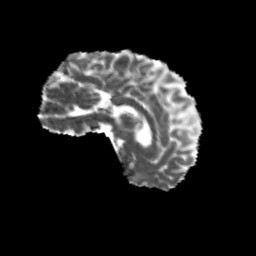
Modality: MD
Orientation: sagittal
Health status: healthy
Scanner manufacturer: philips
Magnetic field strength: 3 T
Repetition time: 9.75 s
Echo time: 0.092 s